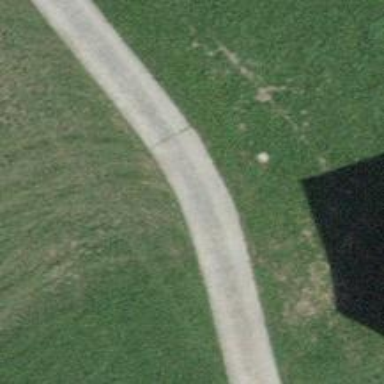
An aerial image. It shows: Service road with unpaved surface.